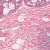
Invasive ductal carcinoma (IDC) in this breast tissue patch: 0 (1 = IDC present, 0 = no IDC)